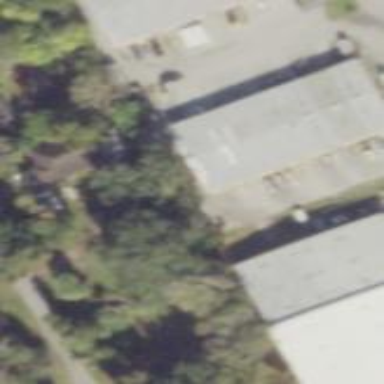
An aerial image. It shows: Commercial building.